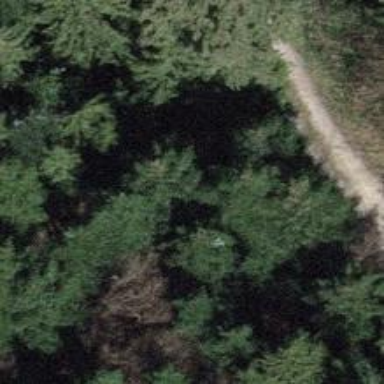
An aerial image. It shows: Path.